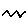
Label: zigzag